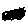
Label: zigzag